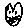
Label: cat